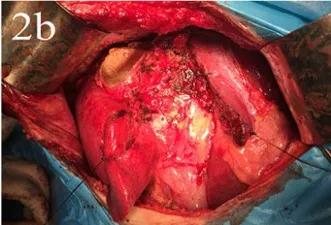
(b) Hepatic Segment 5, 8, hydatid internal capsule removal, and cholecystectomy were performed.
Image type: medical_photograph (other_medical_photograph)